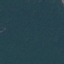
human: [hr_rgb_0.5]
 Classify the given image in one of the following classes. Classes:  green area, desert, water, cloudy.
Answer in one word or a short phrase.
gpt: green area